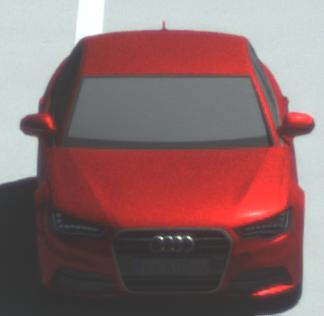
Make: Audi
Model: A6 2.0 TFSI
Detailed model: A6 (C7) Limousine
Model produced from: 2011/10
Model produced until: 2014/09
Doors: 4
Color: red
Road condition: dry road
Daytime: midday
Contrast: high contrast